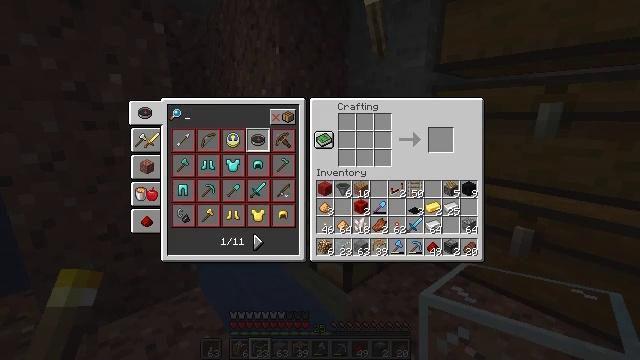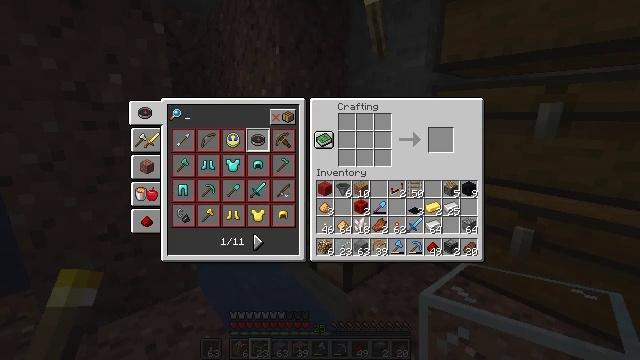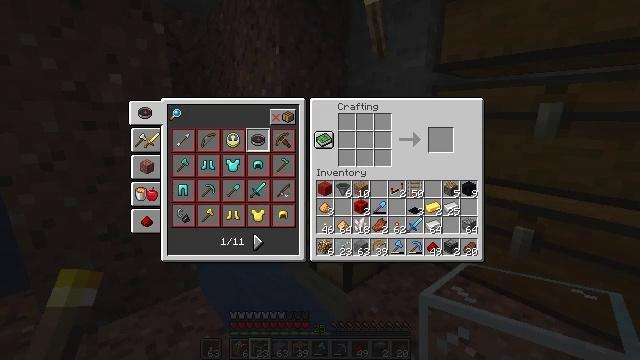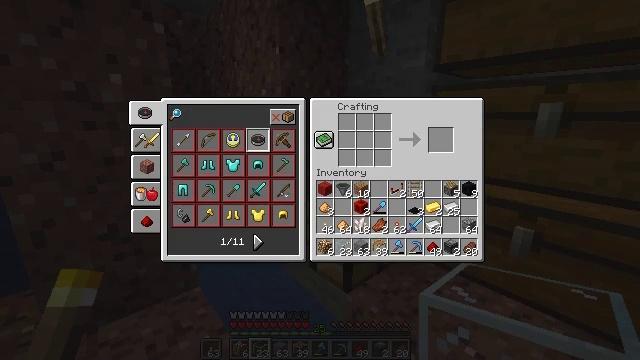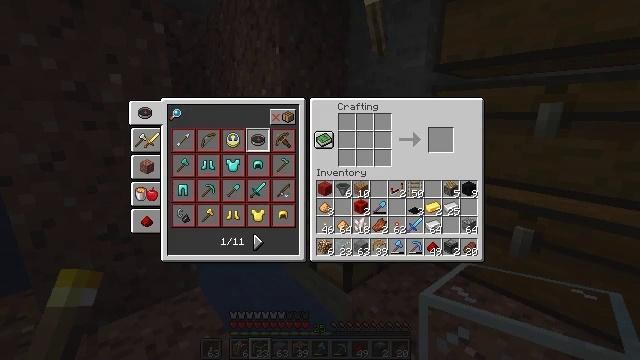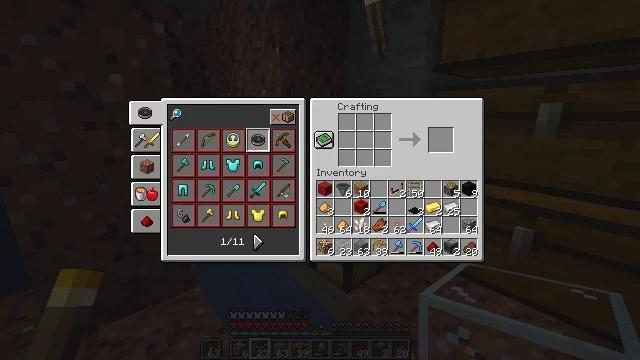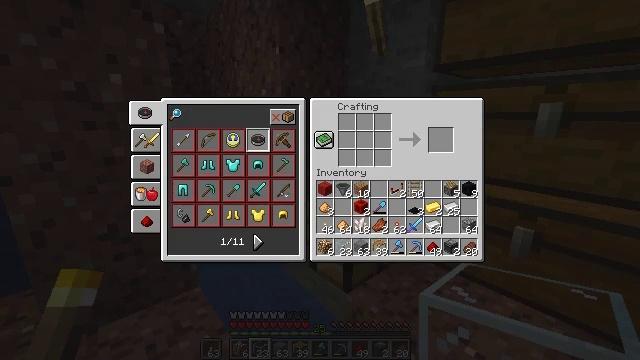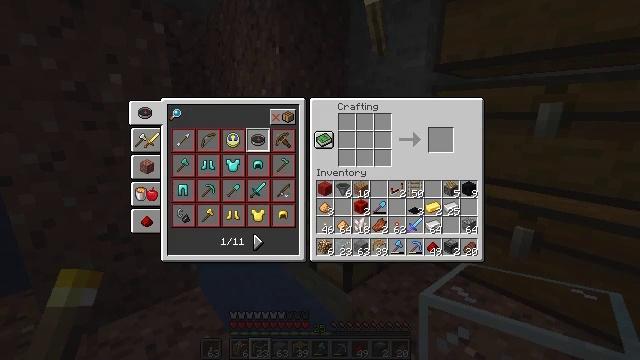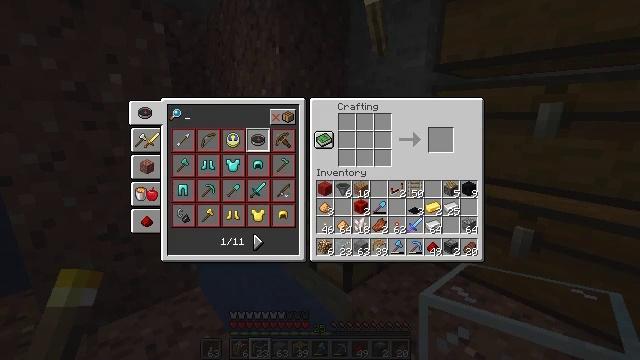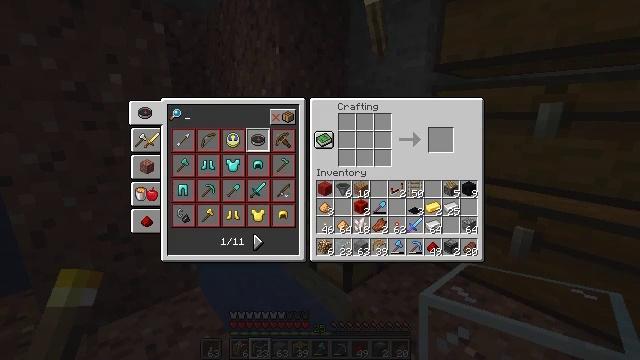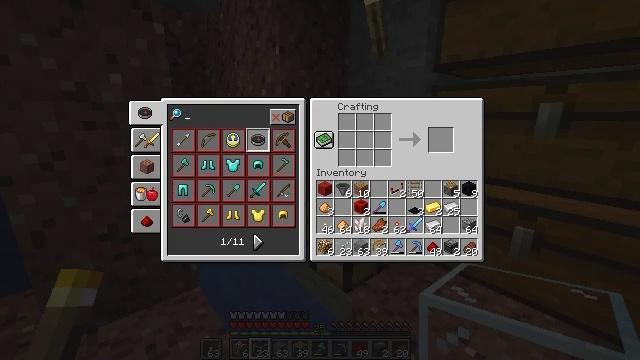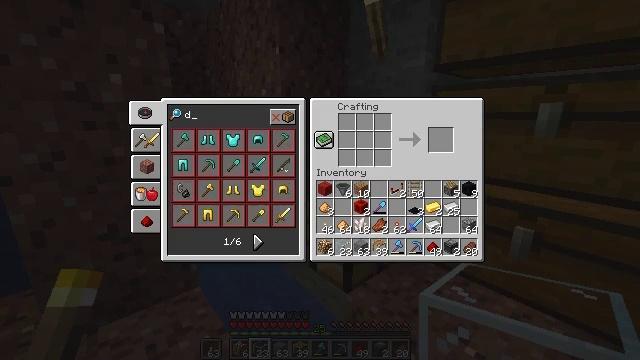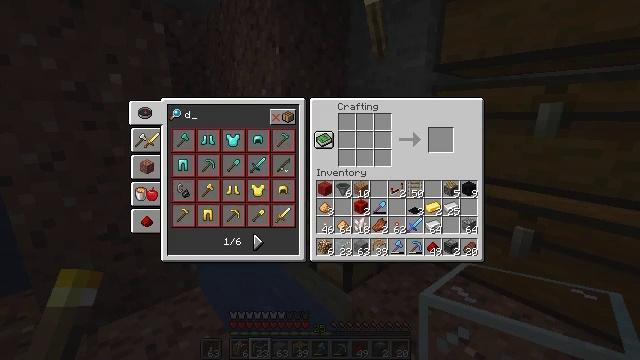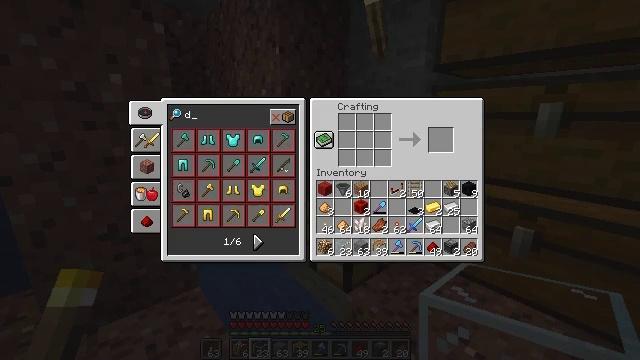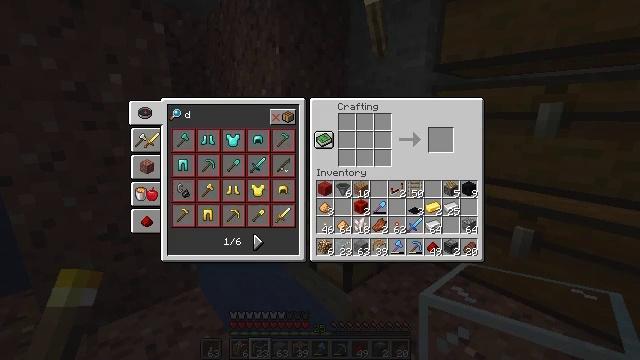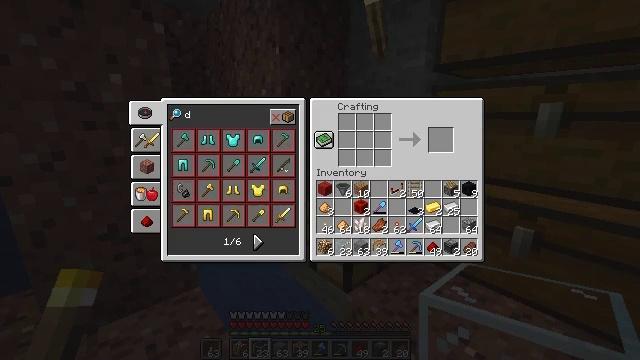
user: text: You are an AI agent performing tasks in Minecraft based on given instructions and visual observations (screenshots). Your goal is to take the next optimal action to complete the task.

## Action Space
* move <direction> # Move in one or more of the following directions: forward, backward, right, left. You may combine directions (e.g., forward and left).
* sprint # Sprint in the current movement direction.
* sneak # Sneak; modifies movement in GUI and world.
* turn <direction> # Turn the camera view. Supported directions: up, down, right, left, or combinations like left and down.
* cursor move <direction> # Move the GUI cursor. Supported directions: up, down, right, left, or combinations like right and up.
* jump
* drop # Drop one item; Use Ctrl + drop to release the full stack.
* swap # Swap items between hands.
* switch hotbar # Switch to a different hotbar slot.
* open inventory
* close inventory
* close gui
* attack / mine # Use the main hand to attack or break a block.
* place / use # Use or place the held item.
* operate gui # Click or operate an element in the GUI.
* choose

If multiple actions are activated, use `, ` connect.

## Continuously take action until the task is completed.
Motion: motion action
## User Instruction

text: Interact with the crafting table to craft a dropper.
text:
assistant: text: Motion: operate gui
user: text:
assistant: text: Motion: no_op
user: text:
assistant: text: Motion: no_op
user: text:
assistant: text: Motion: no_op
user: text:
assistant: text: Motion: no_op
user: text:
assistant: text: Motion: no_op
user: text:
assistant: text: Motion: no_op
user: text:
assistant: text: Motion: no_op
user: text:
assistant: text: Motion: no_op
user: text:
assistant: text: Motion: no_op
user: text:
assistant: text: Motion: move right
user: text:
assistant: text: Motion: move right
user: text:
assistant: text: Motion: move right
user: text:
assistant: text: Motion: no_op
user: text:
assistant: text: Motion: no_op
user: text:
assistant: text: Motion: no_op
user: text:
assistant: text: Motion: no_op
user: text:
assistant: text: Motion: no_op
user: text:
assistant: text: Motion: no_op
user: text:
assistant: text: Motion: no_op
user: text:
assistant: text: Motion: no_op
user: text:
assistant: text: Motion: no_op
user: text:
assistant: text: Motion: no_op
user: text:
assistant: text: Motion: no_op
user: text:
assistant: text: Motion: no_op
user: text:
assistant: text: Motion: no_op
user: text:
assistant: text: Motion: no_op
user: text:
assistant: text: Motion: no_op
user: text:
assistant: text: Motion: no_op
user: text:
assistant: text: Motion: no_op